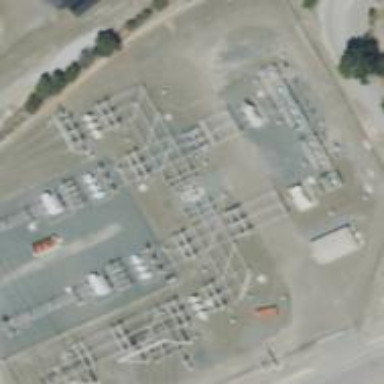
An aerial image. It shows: Power substation.